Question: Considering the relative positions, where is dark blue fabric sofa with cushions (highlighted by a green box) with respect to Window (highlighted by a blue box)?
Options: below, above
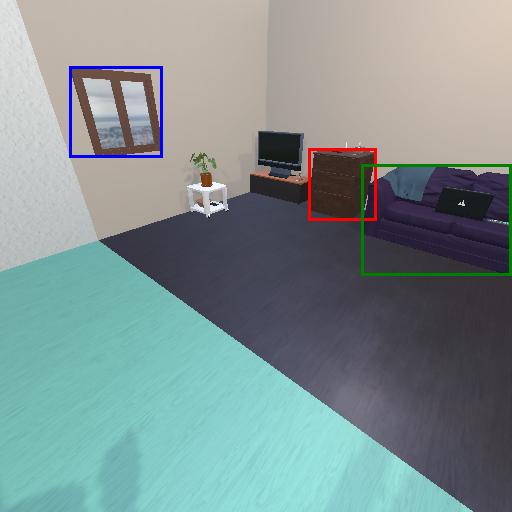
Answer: below